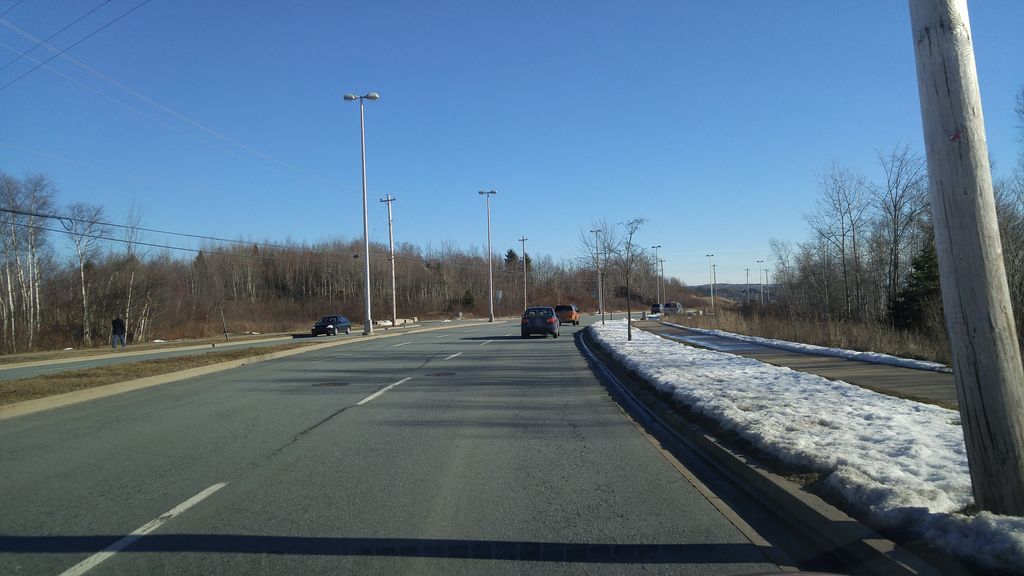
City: halifax